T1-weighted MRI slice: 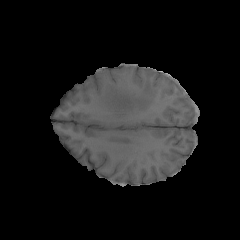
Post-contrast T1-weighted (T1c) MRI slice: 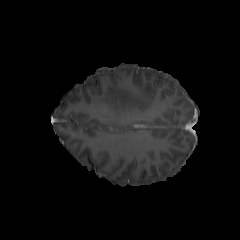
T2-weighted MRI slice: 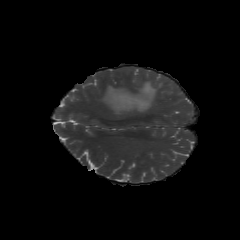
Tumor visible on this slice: yes